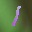
Label: 1